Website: apple
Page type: customer-info-address
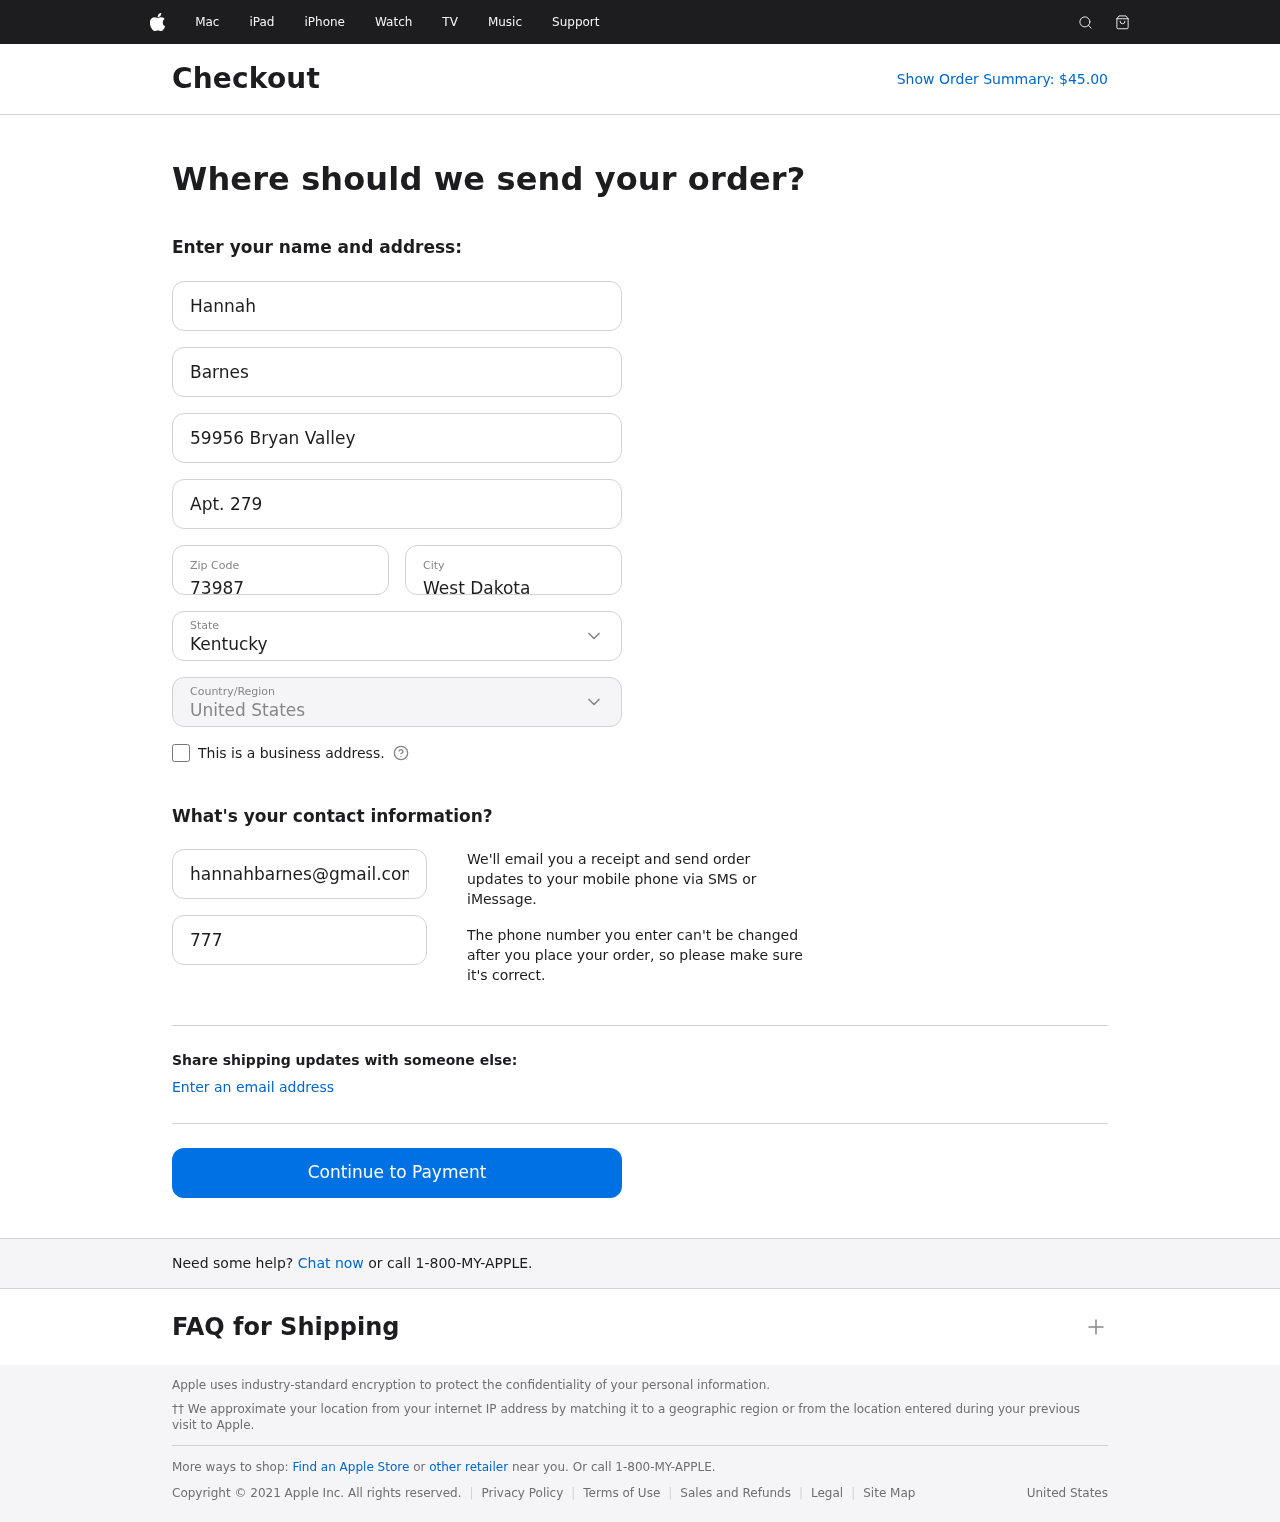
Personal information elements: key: PII_CITY
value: West Dakota
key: PII_COUNTRY
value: United States
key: PII_EMAIL
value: hannahbarnes@gmail.com
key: PII_FIRSTNAME
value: Hannah
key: PII_LASTNAME
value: Barnes
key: PII_PHONE
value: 7778111488
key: PII_POSTCODE
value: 73987
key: PII_STATE
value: Kentucky
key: PII_STREET
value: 59956 Bryan Valley
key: PII_STREET2
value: Apt. 279
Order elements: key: ORDER_TOTAL
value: Show Order Summary: $45.00